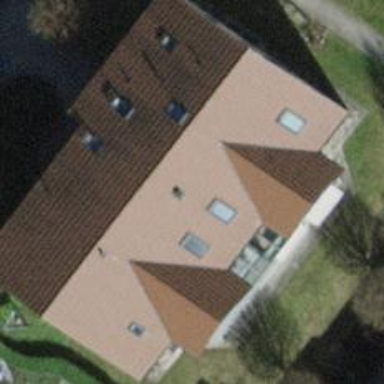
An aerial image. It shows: Simple house.